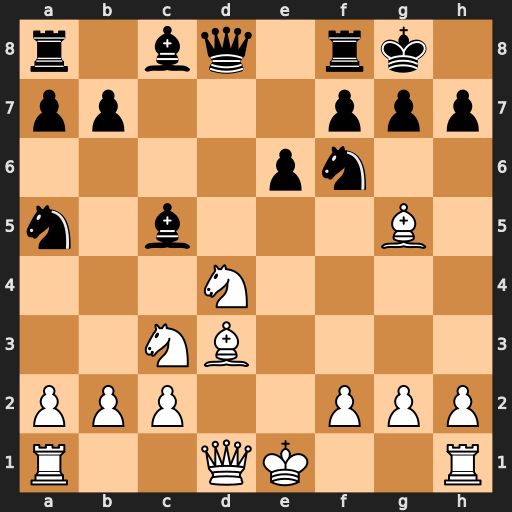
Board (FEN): r1bq1rk1/pp3ppp/4pn2/n1b3B1/3N4/2NB4/PPP2PPP/R2QK2R
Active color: w
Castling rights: KQ
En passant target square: -
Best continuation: Bxf6 Qxf6 Qh5 g6 Qxc5